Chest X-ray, PA view. Patient: 27 years old, sex F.
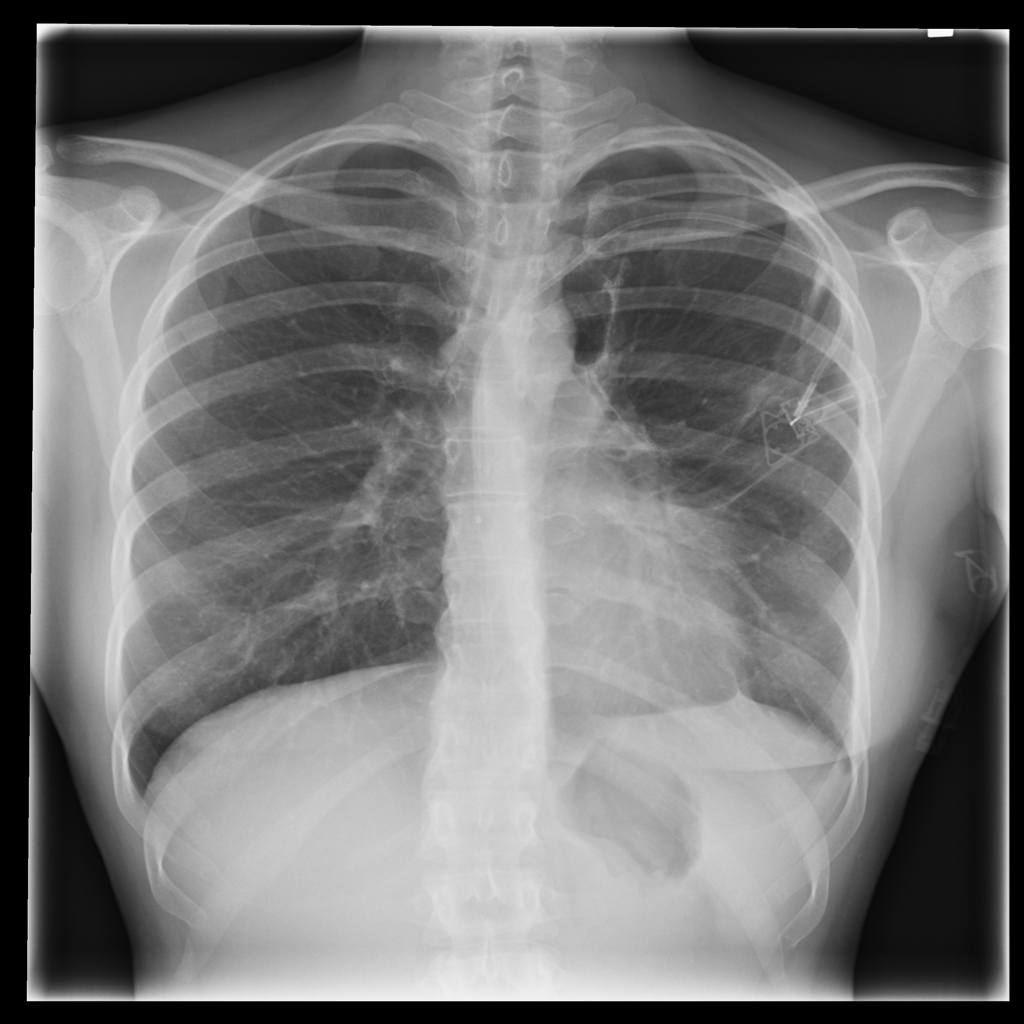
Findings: Infiltration